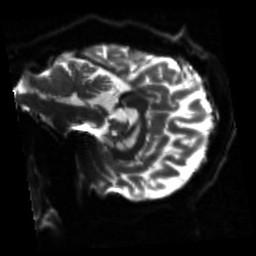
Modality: sbref
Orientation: sagittal
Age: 38
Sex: female
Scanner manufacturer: siemens
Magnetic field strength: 3 T
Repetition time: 3.23 s
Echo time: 0.0892 s